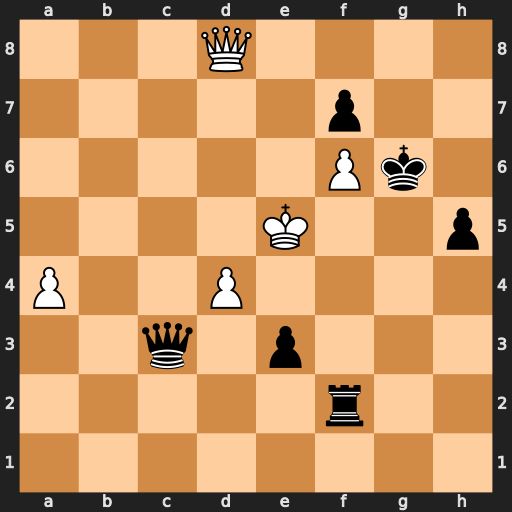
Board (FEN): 3Q4/5p2/5Pk1/4K2p/P2P4/2q1p3/5r2/8
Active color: w
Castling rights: -
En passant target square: -
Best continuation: Qg8+ Kh6 Qg7#